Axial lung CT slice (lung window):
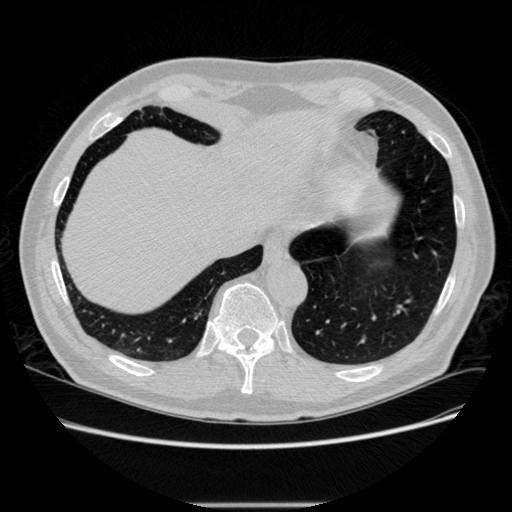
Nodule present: no